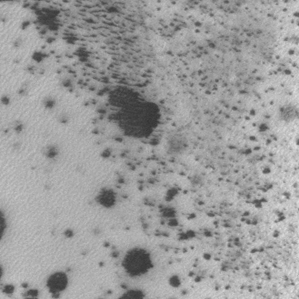
Label: frost